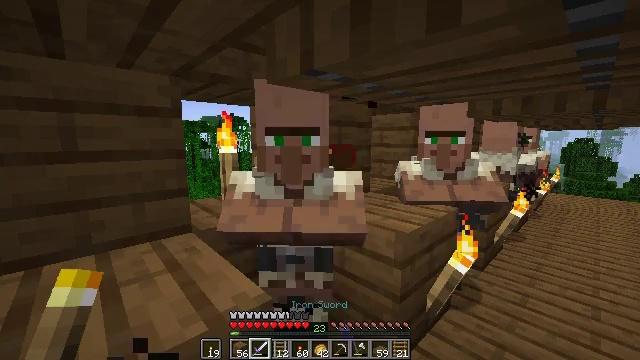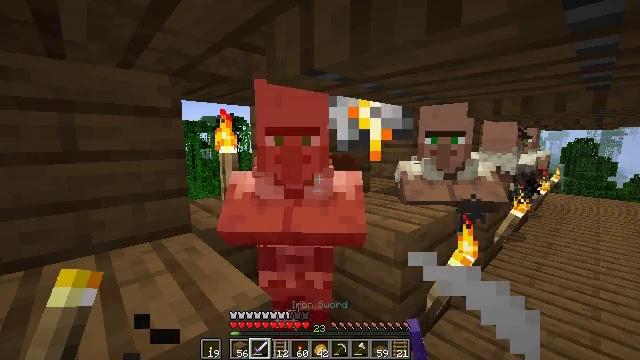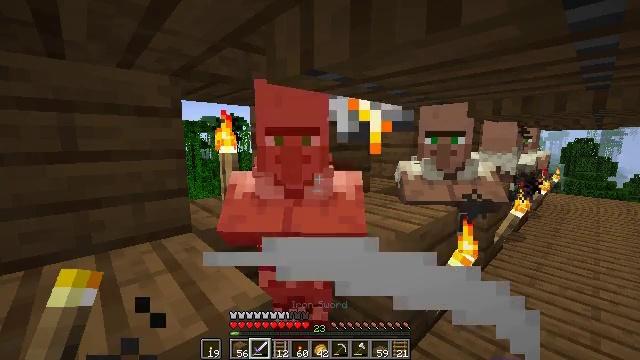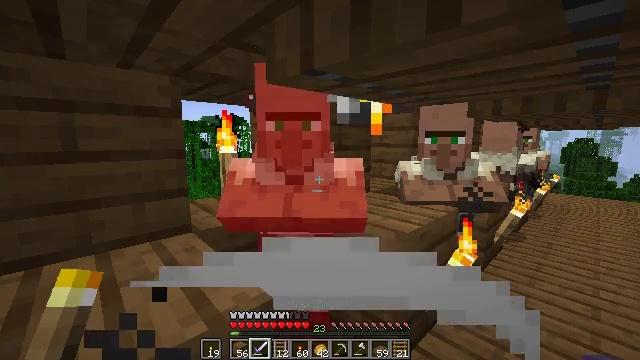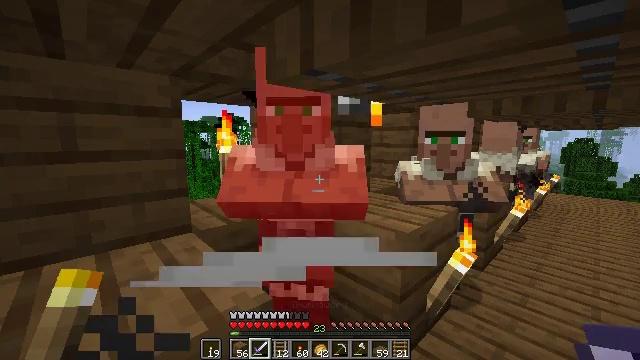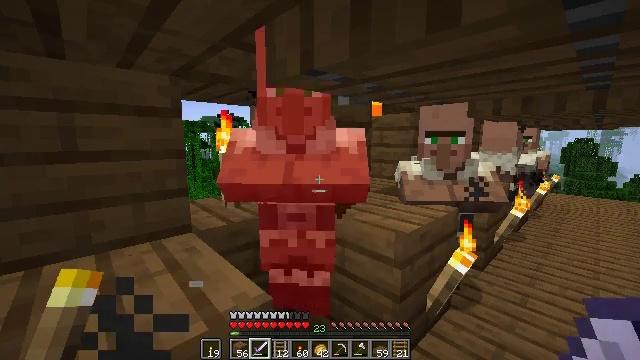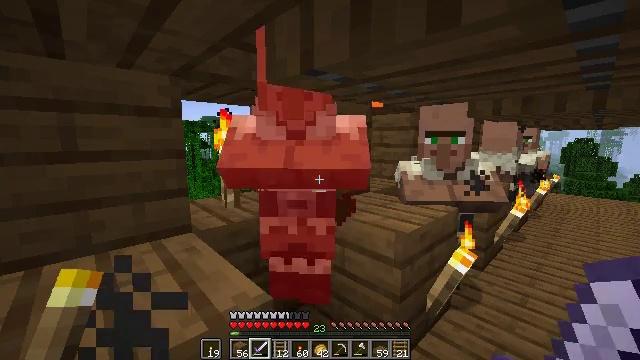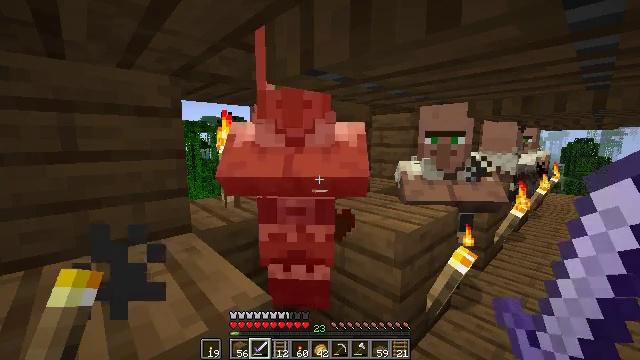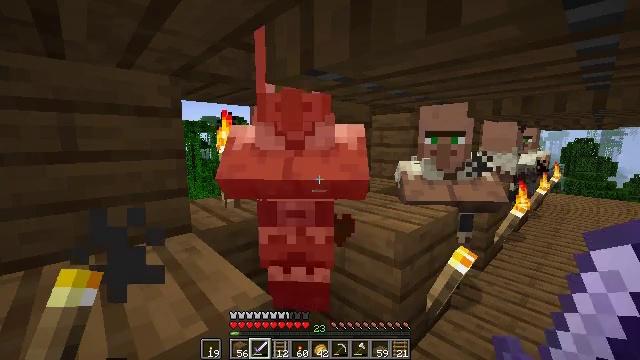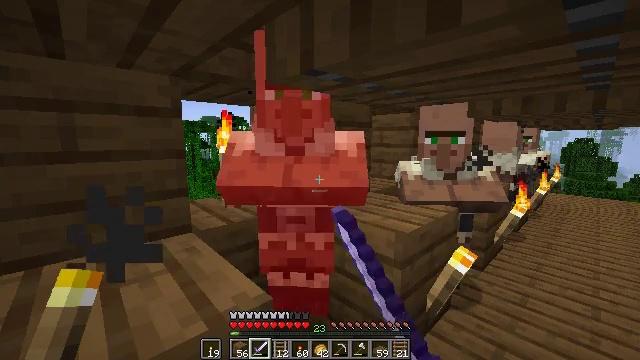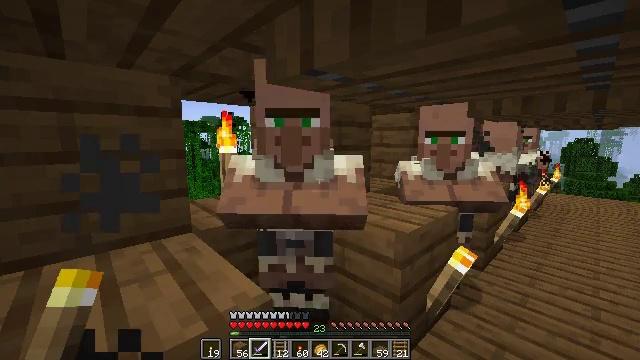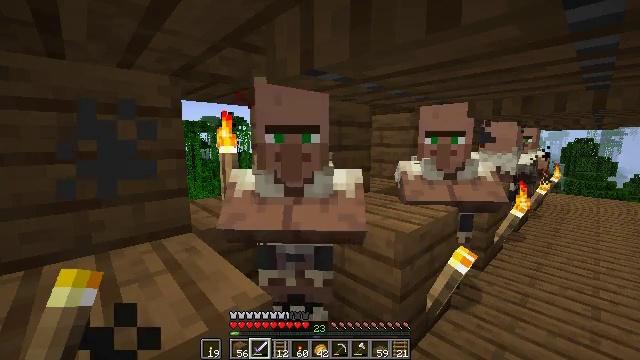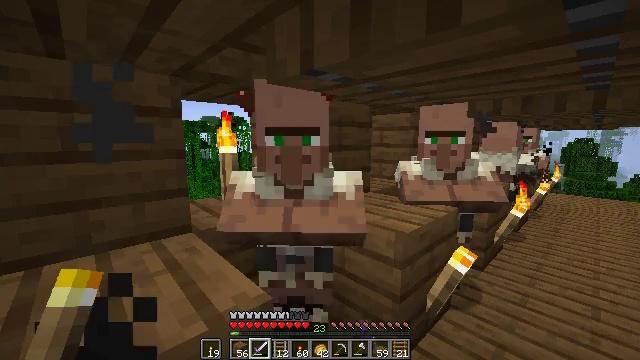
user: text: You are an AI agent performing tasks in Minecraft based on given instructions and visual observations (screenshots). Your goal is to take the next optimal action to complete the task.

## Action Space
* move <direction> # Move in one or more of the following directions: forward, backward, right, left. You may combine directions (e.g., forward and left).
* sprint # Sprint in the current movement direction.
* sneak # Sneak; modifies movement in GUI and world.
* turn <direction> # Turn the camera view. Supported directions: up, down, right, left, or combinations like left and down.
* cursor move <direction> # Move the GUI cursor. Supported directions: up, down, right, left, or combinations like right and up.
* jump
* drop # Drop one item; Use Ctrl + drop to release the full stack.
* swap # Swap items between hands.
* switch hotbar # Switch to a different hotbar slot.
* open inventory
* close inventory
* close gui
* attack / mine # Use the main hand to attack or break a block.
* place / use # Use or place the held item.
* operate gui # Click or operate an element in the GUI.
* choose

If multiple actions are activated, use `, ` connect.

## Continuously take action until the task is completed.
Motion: motion action
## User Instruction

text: Eliminate the villager.
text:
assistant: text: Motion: attack / mine
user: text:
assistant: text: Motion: no_op
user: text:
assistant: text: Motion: no_op
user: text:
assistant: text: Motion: no_op
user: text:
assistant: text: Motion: no_op
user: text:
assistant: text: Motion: no_op
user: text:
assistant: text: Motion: no_op
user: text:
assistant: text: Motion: attack / mine
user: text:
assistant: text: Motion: attack / mine
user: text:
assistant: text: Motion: attack / mine
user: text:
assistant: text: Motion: attack / mine
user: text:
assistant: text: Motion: attack / mine
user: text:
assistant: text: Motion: no_op